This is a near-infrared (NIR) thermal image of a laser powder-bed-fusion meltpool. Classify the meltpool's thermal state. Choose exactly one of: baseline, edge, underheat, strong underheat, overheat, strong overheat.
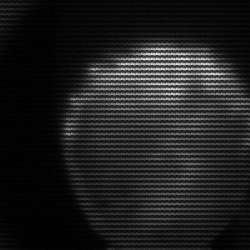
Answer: edge